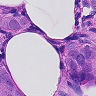
Metastatic tissue present: yes